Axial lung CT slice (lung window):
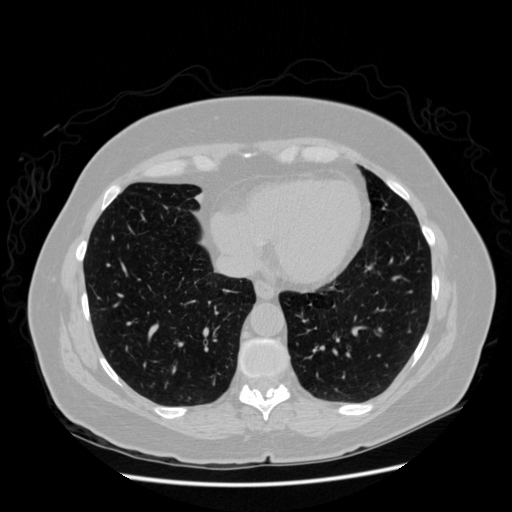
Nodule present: no